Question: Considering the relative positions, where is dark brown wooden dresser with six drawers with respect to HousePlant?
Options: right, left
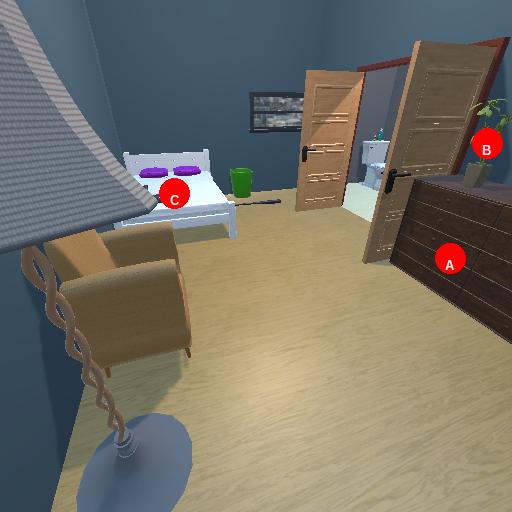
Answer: right